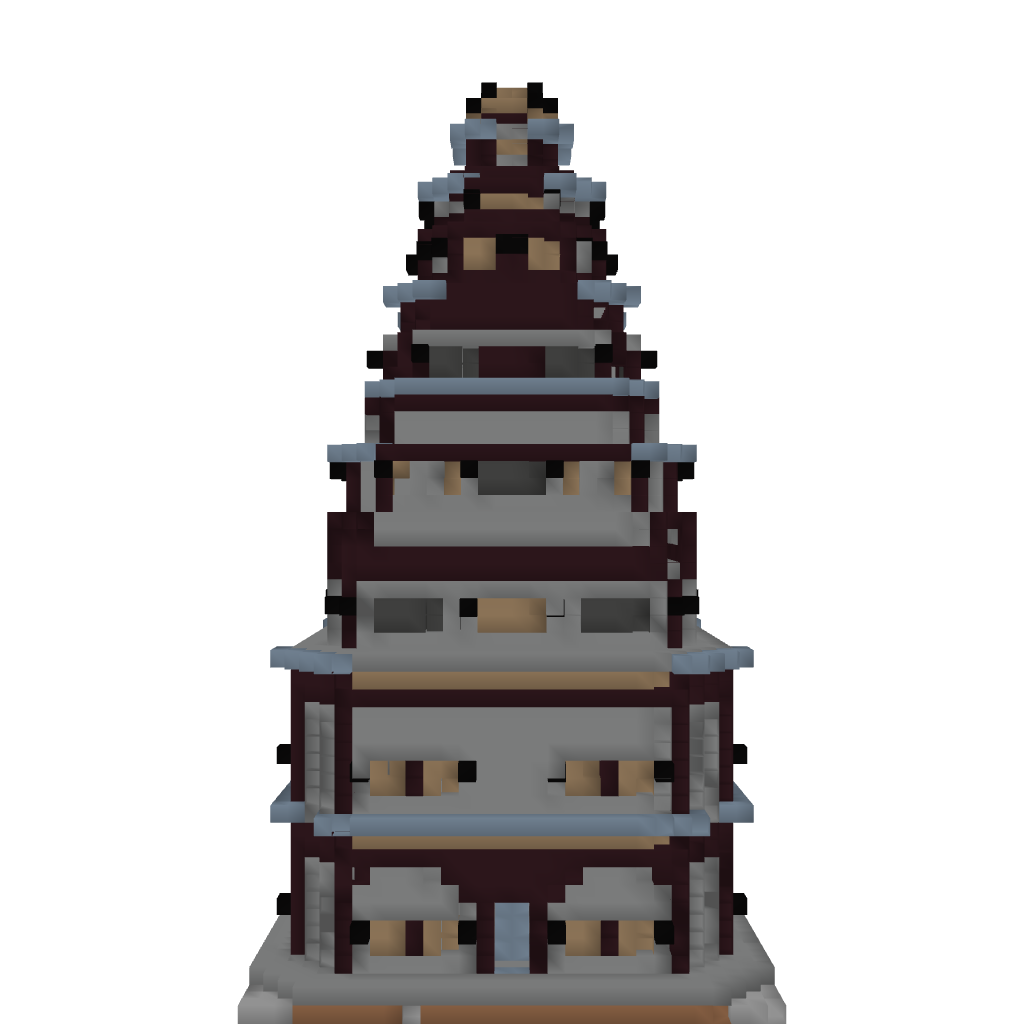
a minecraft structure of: Tower Maze